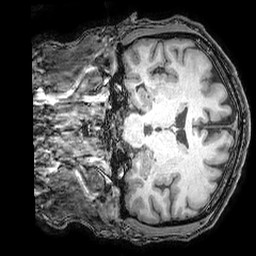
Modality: T1w
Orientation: coronal
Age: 47
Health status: ill
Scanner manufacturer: philips
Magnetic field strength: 3 T
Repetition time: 0.007 s
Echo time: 0.0035 s